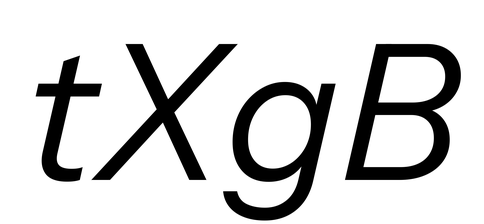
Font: InstrumentSans-Italic_Italic